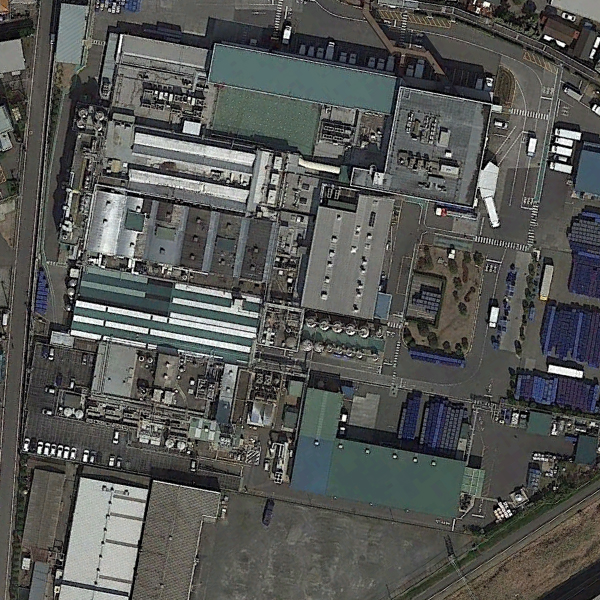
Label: Industrial